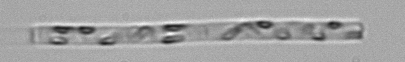
Label: Leptocylindrus